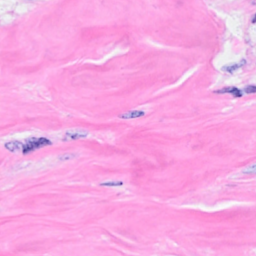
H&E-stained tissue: Breast